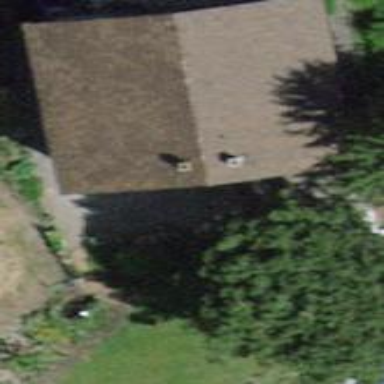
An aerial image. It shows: Detached building with gabled roof.